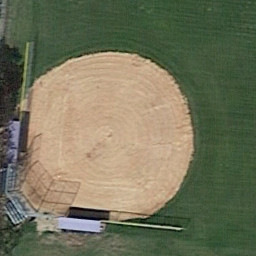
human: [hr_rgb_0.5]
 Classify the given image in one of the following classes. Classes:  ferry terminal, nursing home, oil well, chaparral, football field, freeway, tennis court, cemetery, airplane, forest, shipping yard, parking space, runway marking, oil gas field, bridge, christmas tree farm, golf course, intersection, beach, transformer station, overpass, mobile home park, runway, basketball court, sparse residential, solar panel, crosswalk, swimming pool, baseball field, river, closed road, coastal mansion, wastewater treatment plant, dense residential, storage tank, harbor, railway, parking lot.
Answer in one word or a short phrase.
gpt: baseball field